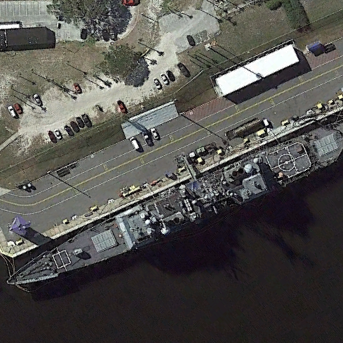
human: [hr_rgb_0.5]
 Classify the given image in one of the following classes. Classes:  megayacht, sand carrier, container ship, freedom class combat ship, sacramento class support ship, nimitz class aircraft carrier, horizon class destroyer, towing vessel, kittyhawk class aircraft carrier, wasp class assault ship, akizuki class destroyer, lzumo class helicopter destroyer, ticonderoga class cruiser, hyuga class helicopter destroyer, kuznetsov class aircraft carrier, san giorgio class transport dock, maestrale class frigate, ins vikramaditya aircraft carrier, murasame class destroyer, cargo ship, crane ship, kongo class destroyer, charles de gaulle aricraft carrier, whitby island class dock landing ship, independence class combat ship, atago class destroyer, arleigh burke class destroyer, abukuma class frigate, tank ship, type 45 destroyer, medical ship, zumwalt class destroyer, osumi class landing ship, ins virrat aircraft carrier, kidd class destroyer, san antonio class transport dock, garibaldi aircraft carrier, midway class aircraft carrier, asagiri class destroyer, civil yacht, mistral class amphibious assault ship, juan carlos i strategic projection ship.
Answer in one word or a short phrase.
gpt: Ticonderoga class cruiser